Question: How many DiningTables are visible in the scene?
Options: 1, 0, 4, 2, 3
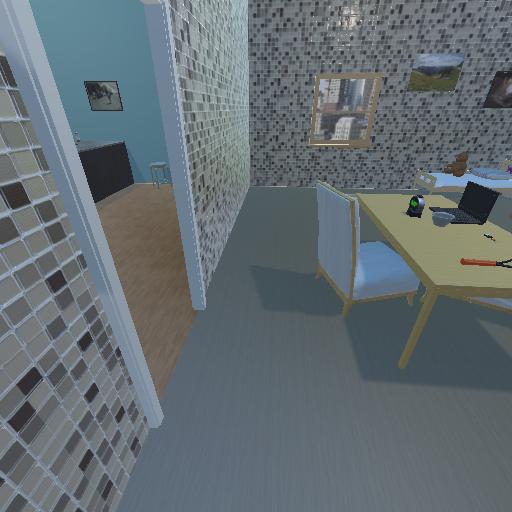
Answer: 1